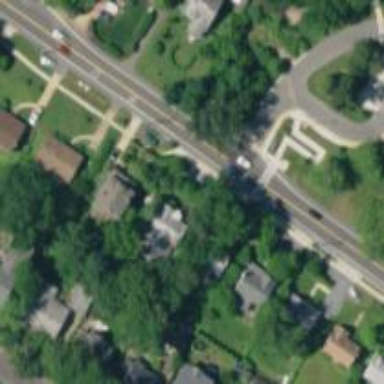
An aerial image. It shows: Unmarked road crossing.